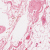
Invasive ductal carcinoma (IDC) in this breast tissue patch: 0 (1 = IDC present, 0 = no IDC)